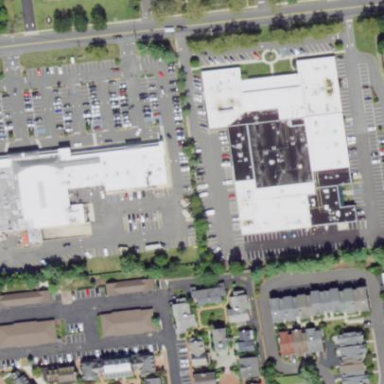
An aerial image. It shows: Retail building.